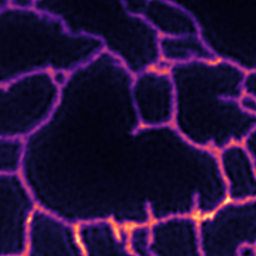
Label: Super-resolution ER image